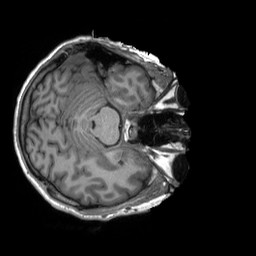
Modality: T1w
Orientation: axial
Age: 37
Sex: male
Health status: healthy
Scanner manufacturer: siemens
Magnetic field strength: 3 T
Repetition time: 2.3 s
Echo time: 0.00229 s